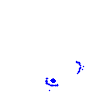
Particle: kaon